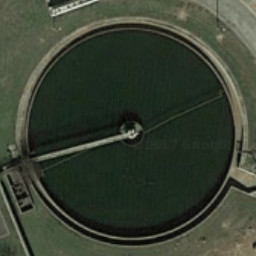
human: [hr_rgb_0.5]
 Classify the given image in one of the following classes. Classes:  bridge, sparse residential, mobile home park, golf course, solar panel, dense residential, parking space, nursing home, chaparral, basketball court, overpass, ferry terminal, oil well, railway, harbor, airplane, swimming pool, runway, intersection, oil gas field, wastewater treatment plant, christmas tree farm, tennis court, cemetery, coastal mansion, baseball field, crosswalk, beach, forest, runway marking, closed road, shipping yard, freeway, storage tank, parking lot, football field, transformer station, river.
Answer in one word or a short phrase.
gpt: wastewater treatment plant